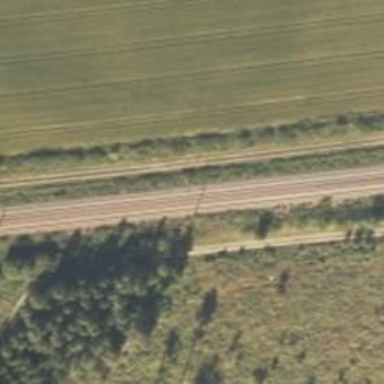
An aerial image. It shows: Railway signal.